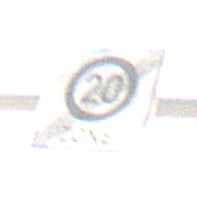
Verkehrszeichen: EndeZone20
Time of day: MorningAfternoon
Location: Outdoor (Suburban)
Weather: Clear
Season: NotSpecified
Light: Natural